Aerial crown-view tile of a tropical tree (Barro Colorado Island, Panama), acquired 20250818:
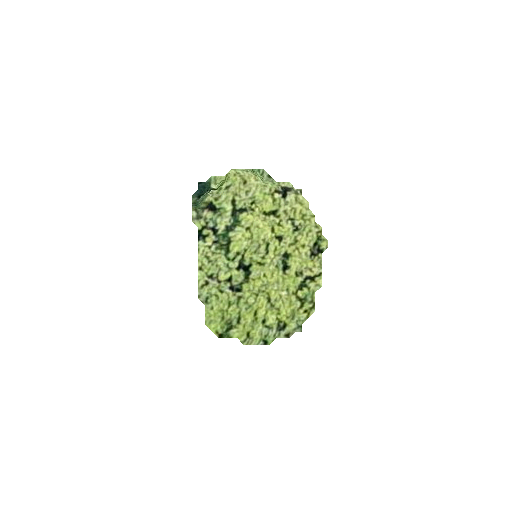
Species: Luehea seemannii
GBIF accepted scientific name: Luehea seemannii
Crown area: 26.354 m²